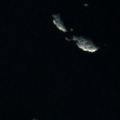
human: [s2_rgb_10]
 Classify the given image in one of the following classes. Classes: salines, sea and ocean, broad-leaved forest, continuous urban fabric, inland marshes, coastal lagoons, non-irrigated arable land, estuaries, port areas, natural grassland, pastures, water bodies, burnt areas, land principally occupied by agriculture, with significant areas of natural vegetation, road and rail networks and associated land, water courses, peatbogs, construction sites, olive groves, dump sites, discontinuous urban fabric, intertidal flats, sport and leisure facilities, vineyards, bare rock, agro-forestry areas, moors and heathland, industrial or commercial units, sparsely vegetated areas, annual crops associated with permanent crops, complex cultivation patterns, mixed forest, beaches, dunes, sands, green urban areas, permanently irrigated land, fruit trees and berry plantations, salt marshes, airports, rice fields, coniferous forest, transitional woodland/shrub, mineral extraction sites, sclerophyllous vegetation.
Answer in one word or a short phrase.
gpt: water bodies